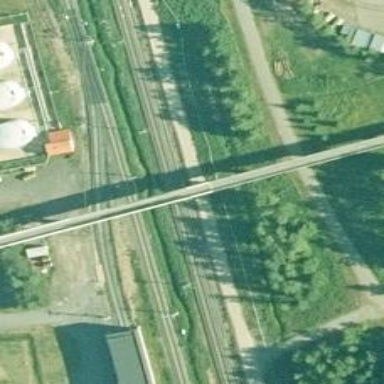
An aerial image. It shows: Rail yard with electrified contact lines for the railway.